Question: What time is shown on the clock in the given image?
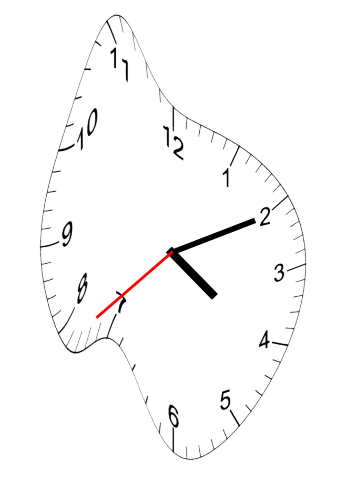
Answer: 04:10:38